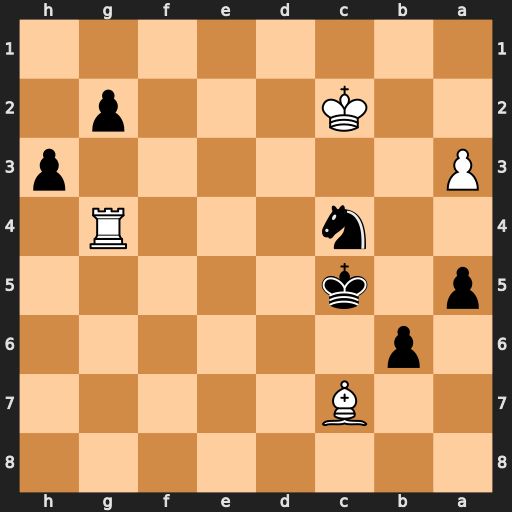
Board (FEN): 8/2B5/1p6/p1k5/2n3R1/P6p/2K3p1/8
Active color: b
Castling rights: -
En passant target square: -
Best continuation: Ne3+ Kd3 Nxg4